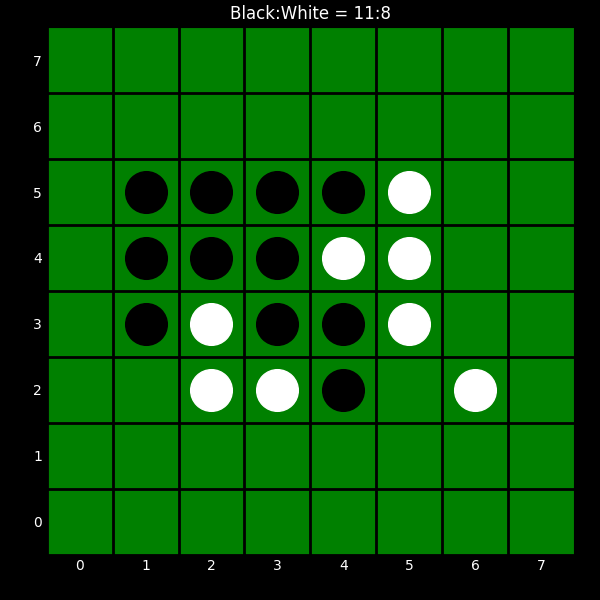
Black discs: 11
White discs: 8